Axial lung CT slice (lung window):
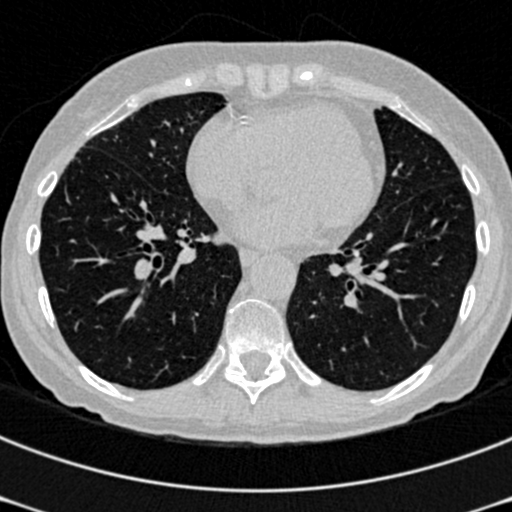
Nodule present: no